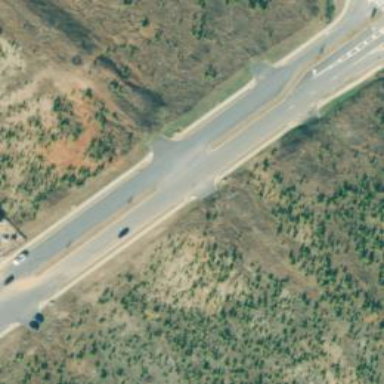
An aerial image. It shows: Unclassified road.